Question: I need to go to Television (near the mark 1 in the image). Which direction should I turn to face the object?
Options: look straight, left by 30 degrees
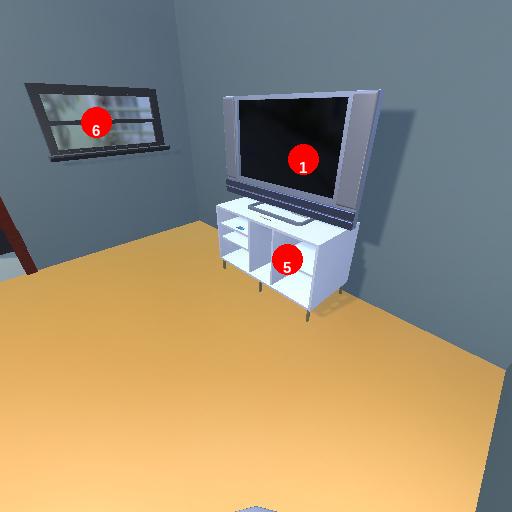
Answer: look straight